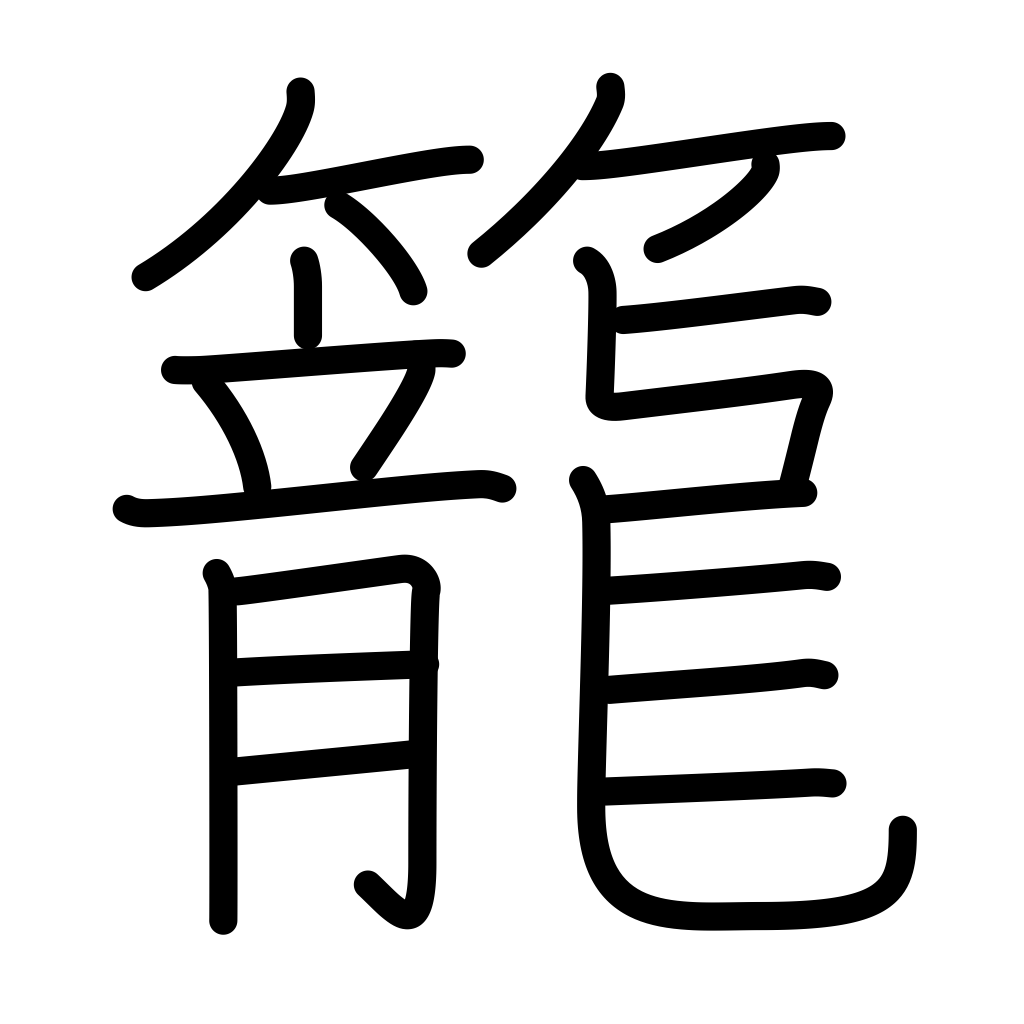
Meaning: basket, devote oneself, seclude oneself, cage, coop, implied